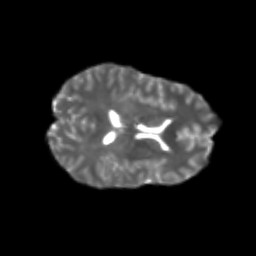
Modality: T2w
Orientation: axial
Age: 20
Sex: female
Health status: healthy
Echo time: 0.074 s